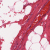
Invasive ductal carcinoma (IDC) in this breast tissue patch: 0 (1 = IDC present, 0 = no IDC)